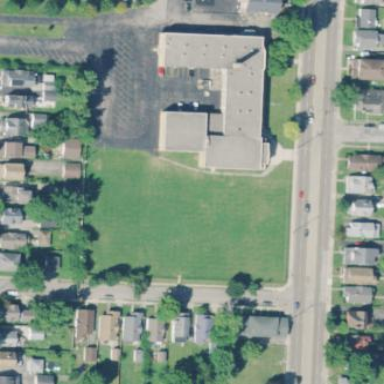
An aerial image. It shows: School building.